This grayscale texture is a bearing vibration snapshot reshaped row-by-row into a square image. Determine the bearing's health state. Answer with exactly one of: normal, inner_race, outer_race, ball.
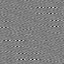
Answer: inner_race